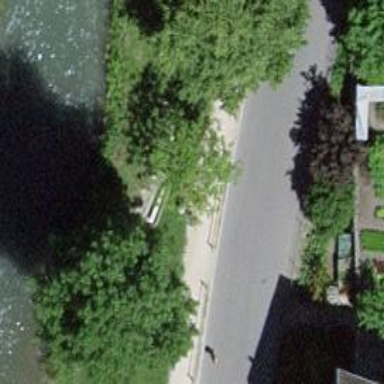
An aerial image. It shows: Brown bench.